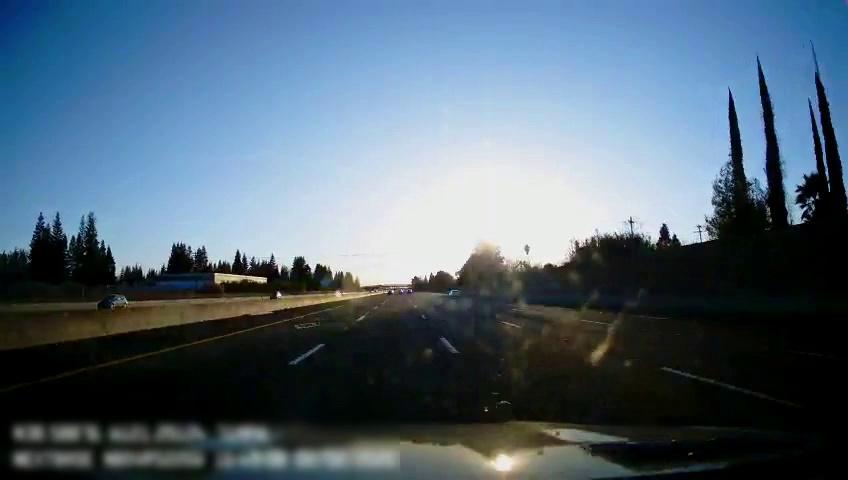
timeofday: Day
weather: Sunny
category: Drivable Space
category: Vehicles | Car
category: Vehicles | Car
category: Vehicles | Car
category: Lanes | Alternate Lane
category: Lanes | Alternate Lane
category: Lanes | Current Lane
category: Lanes | Current Lane
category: Lanes | Alternate Lane